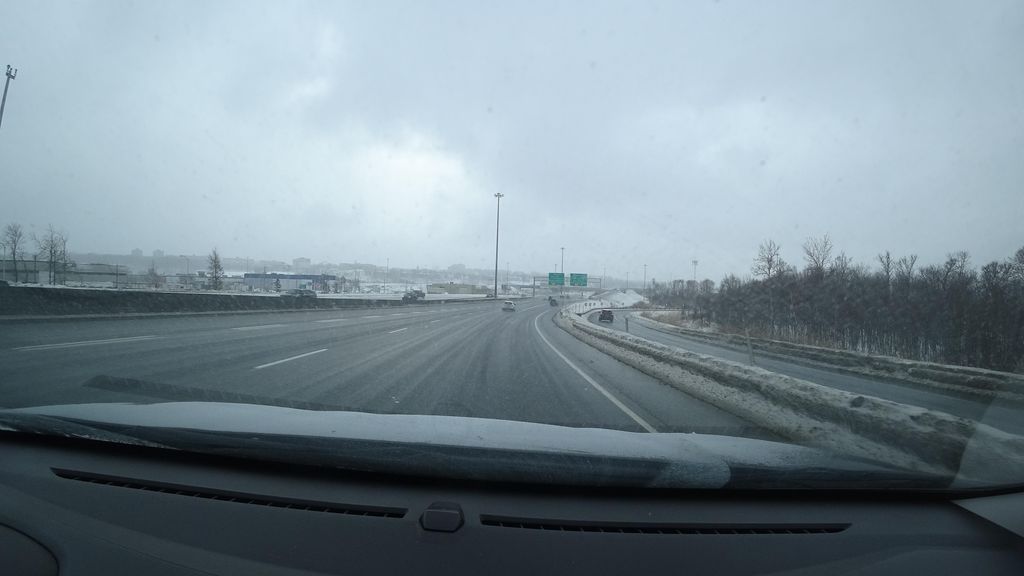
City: quebec_city